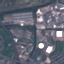
Land use / land cover class: Industrial